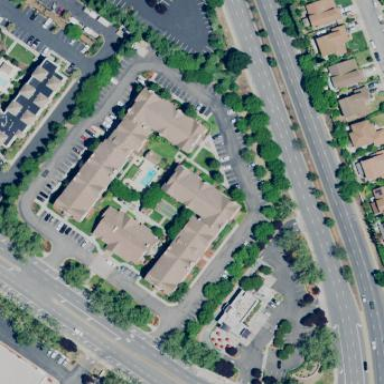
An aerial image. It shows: Hotel building.